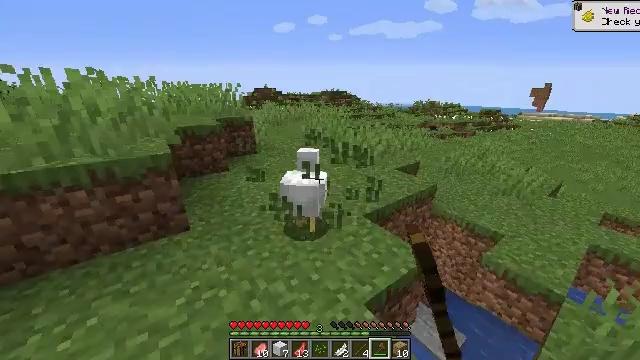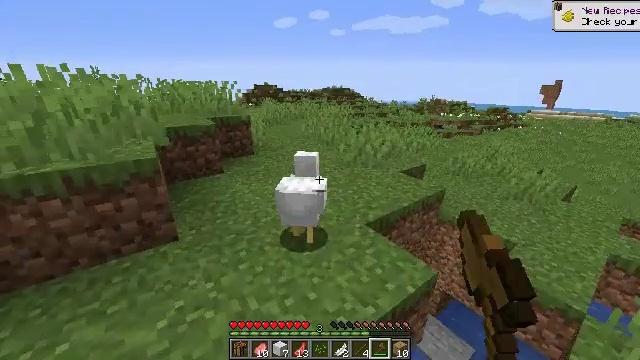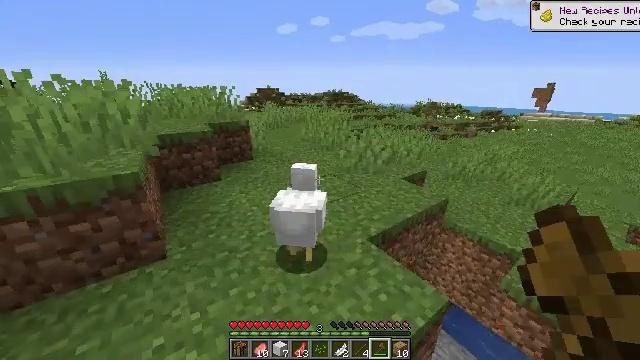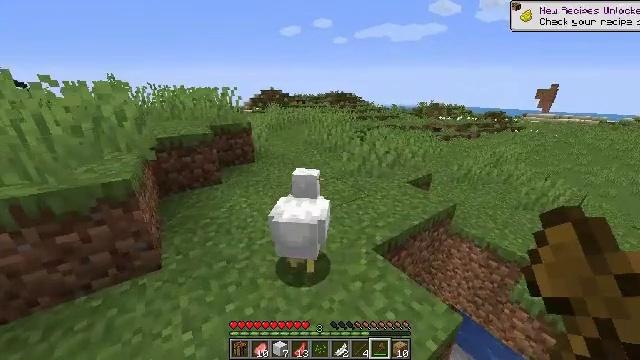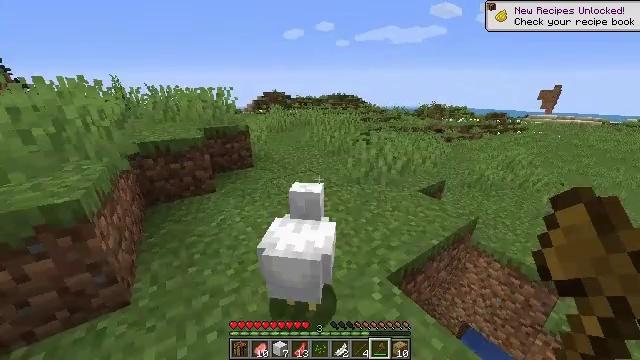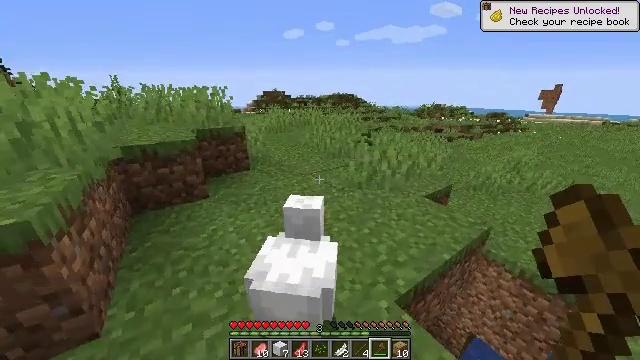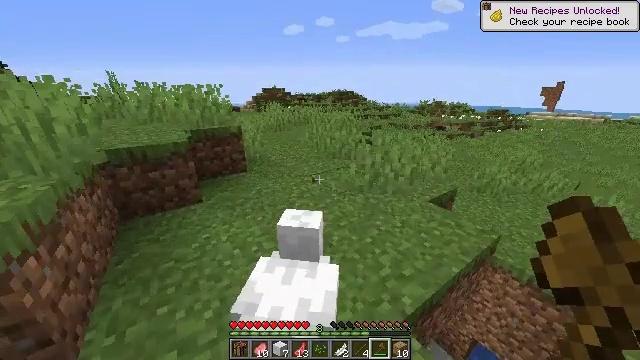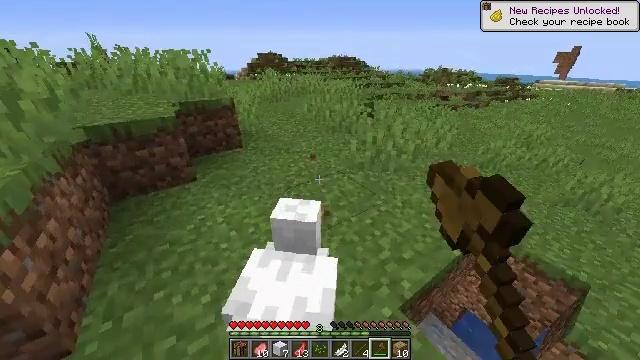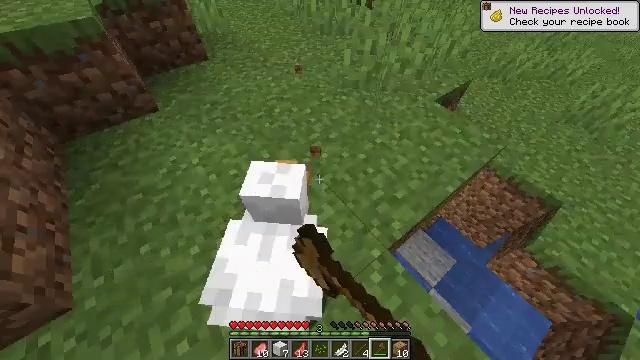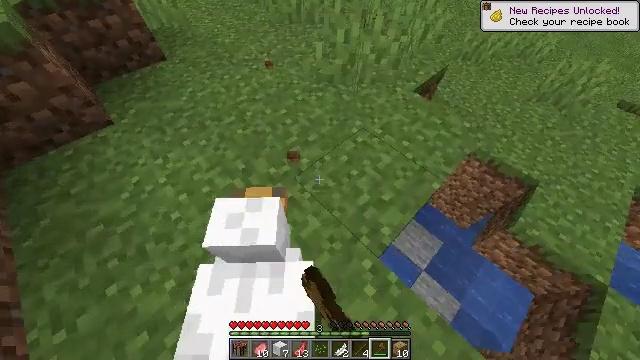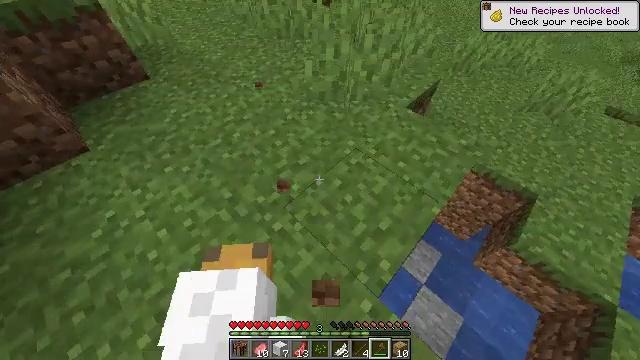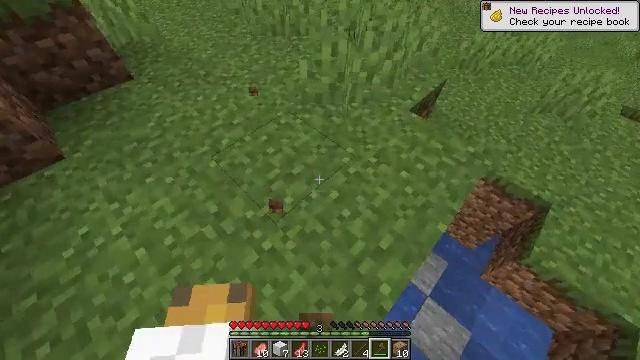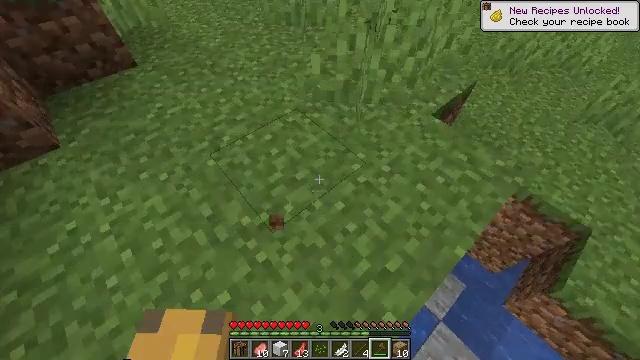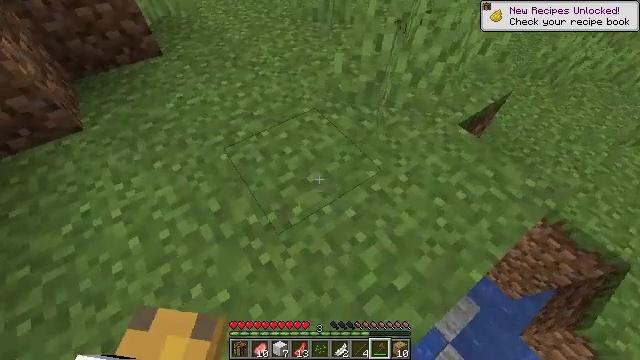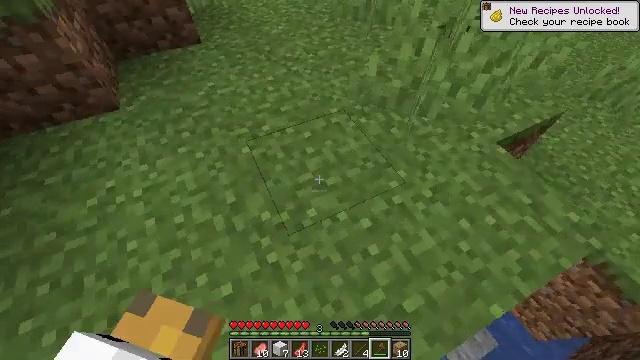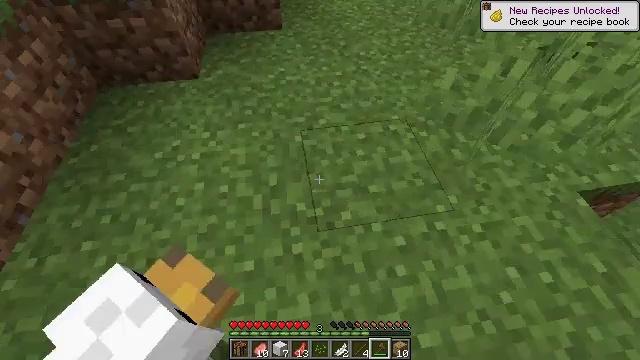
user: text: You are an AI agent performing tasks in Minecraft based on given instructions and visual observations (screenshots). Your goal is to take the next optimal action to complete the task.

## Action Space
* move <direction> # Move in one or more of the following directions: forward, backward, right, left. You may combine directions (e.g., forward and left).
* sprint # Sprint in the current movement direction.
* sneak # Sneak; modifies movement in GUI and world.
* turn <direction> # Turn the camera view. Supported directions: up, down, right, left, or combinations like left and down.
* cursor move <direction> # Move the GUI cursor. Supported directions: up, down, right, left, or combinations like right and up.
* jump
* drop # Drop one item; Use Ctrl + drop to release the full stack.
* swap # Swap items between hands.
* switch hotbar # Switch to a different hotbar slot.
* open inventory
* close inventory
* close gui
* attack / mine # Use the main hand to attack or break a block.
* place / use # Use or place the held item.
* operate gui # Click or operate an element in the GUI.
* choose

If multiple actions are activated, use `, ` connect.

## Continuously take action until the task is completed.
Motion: motion action
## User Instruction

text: Kill the chicken.
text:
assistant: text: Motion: move forward, sprint
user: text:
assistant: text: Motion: move forward, sprint
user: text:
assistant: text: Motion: move forward, sprint
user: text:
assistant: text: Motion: move forward, sprint
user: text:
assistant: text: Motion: move forward, sprint
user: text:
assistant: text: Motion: move forward, sprint, attack / mine
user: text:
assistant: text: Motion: move forward, sprint, turn down, attack / mine
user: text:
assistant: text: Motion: move forward, sprint, turn right and down, attack / mine
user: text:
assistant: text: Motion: move forward, sprint, turn right and down
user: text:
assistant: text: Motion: turn right and up
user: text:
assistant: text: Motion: no_op
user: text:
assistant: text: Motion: turn left
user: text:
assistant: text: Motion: turn left
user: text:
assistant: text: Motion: turn left
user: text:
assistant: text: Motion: turn left
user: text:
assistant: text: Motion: turn left and down
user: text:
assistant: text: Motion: turn left and down
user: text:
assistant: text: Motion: turn left and up
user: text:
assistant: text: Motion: turn left and up
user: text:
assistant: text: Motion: turn left and up
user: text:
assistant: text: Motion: no_op
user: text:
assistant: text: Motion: turn left and up
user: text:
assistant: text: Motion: no_op
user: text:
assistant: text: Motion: no_op
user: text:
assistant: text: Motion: turn right, attack / mine
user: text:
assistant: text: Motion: attack / mine
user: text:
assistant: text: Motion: turn right, attack / mine
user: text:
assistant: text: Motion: no_op
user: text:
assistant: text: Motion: turn right
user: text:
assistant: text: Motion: turn right and up